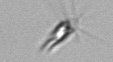
Label: Calciopappus